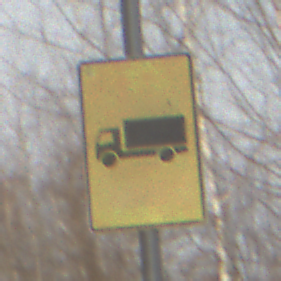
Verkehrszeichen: KFZZulaessigeGesamtmasse3Komma5TOhnePfeilsymbol
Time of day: MorningAfternoon
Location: Outdoor (Nature)
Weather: PartlyCloudy
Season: Winter
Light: Natural